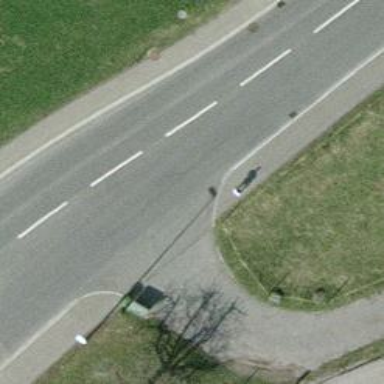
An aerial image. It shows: Asphalt road classified as tertiary.